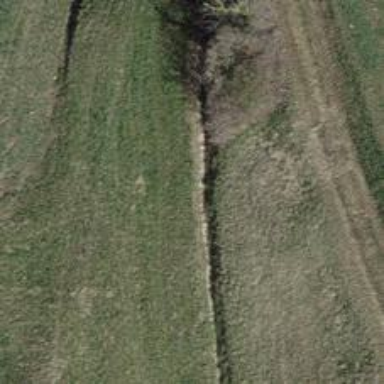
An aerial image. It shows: Ditch serving as waterway.